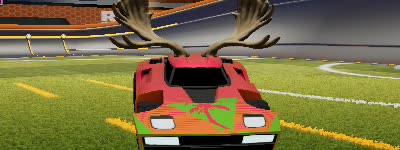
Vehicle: breakout